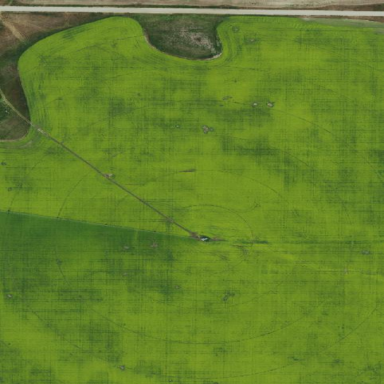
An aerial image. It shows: Farmland with pivot irrigation system.